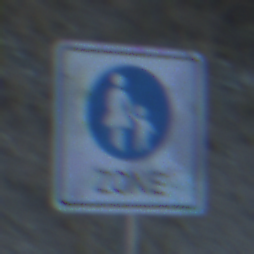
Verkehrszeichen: BeginnFussgaengerzone
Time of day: SunriseSunset
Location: Outdoor (RoadRail)
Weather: Clear
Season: NotSpecified
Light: Natural